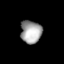
Tissue: lung
Cell type: T cells
Senescence score: 0.149
Nuclear area (px): 468
Mean DAPI intensity: 162.923